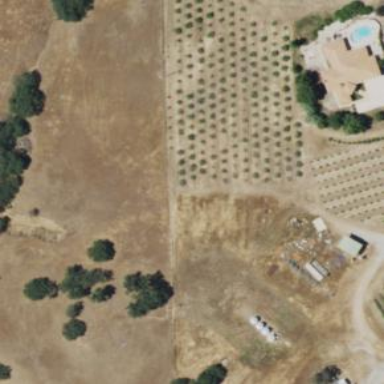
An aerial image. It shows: Orchard.